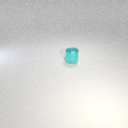
small cyan metal cylinder